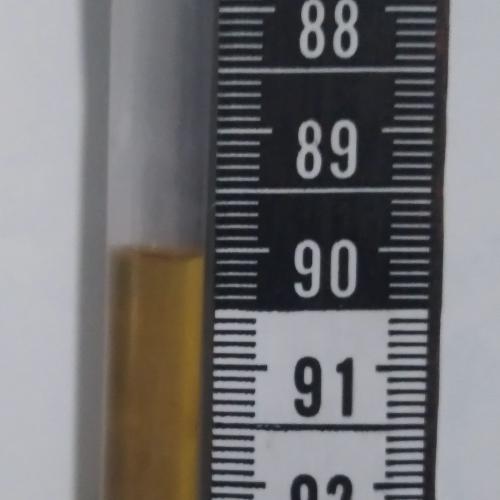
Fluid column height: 90.1 cm